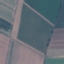
Label: AnnualCrop